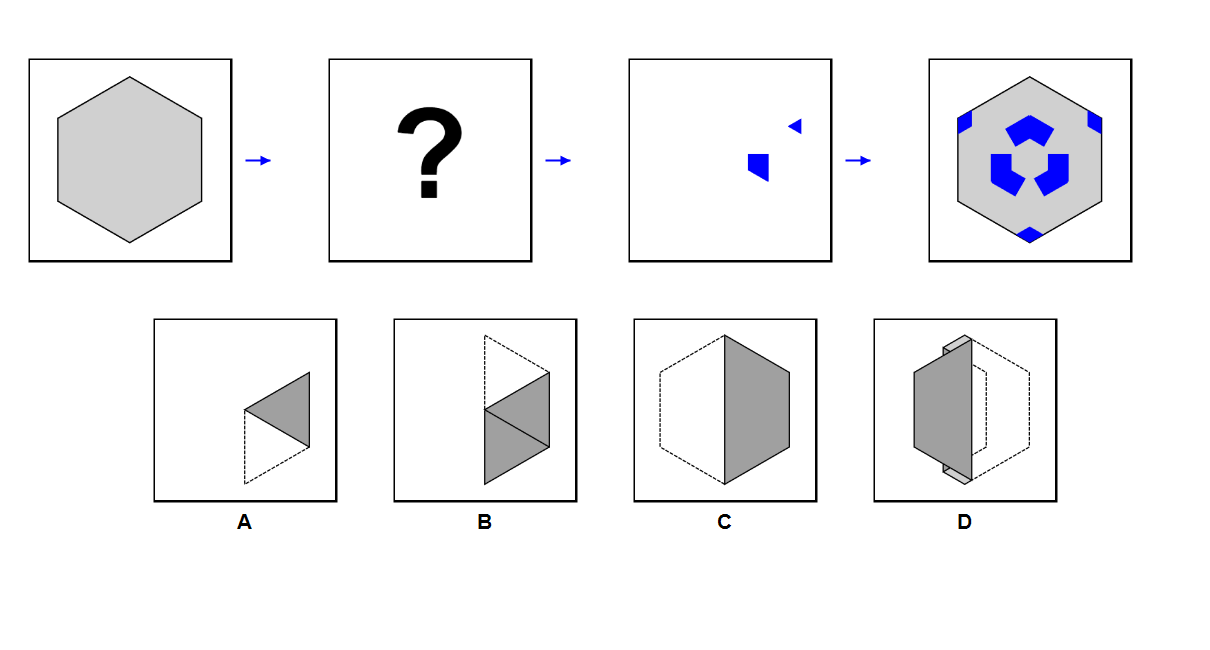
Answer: D